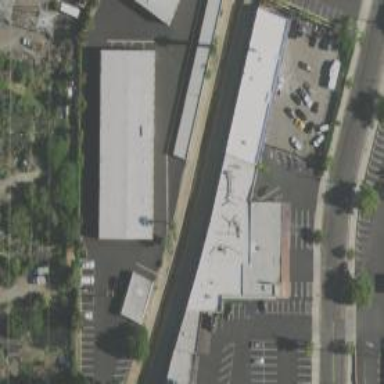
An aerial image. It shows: Commercial building.